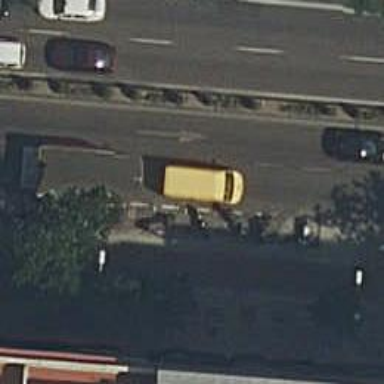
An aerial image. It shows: Motorcycle parking area.